Current action and preconditions to check: trajectory_clear

Your task: For each precondition in the list above, predict whether it will hold at this action.

Consider the current scene as observed from the mobile robot's camera, and analyze the predicted future states of all dynamic agents (e.g., people, animals, vehicles, or any moving entities) within the NEXT SECOND.

IMPORTANT: Only answer "very likely" if you are absolutely certain—based on strong, clear evidence—that a dynamic agent will violate the precondition in the predicted future state. Do NOT answer "very likely" for unlikely, ambiguous, or low-probability risks.

Ask yourself for each precondition: Is there a high probability, with clear and convincing evidence, that the predicted future states of any dynamic agent will interfere with the predicted future state of the currently executing action within the NEXT SECOND, causing that precondition to fail?

Assess the risk level based on these predictions. Use "likely" or "very likely" if motions create a clear risk of interference.

Use "neutral" or "improbable" if agents are nearby but their predicted paths are clearly diverging or non-conflicting.

Failure Risk Categories: "very improbable", "improbable", "neutral", "likely", "very likely"

Answer Format: Output ONLY the probability_of_failure value from these categories: "very improbable", "improbable", "neutral", "likely", "very likely"

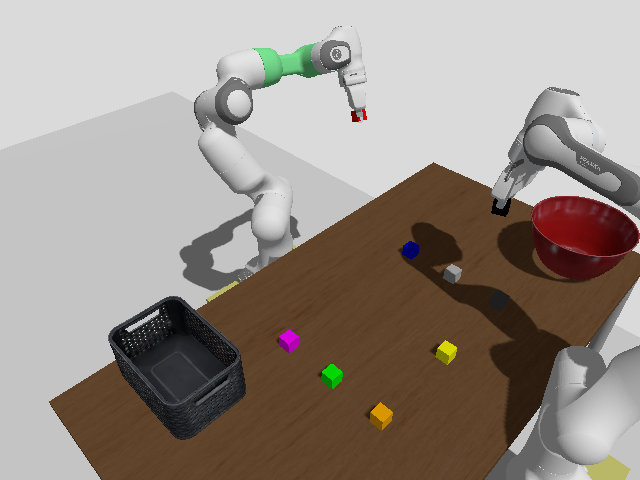

Answer: very improbable